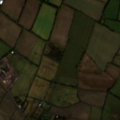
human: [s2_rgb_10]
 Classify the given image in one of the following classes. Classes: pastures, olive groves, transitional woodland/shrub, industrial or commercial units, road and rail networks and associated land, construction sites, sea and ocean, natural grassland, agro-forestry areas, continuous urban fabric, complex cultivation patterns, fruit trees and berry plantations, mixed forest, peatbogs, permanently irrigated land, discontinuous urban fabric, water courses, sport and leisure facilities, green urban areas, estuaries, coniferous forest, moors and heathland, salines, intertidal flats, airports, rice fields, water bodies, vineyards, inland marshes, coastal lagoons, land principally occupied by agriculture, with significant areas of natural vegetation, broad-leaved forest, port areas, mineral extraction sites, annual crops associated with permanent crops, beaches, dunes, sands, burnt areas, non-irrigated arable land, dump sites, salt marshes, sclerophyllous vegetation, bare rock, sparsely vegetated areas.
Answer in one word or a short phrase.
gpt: discontinuous urban fabric, non-irrigated arable land, pastures